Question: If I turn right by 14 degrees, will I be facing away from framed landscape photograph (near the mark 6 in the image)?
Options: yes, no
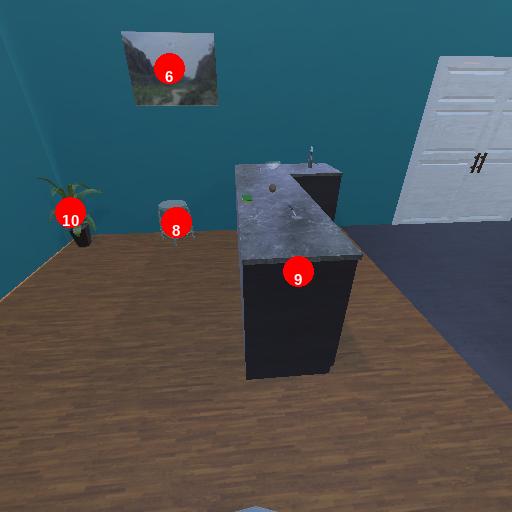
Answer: yes